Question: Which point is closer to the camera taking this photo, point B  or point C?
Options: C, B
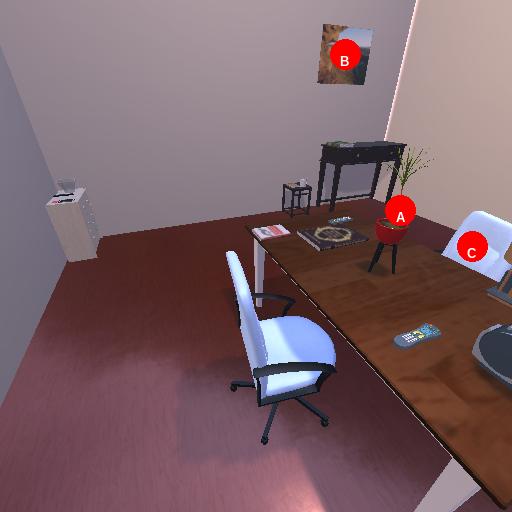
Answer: C